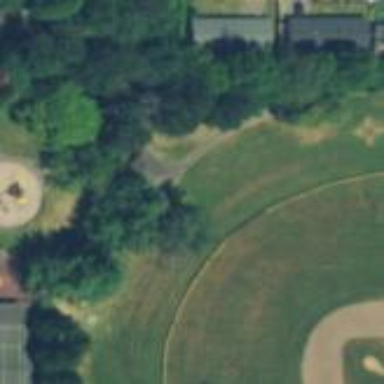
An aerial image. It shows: Park.